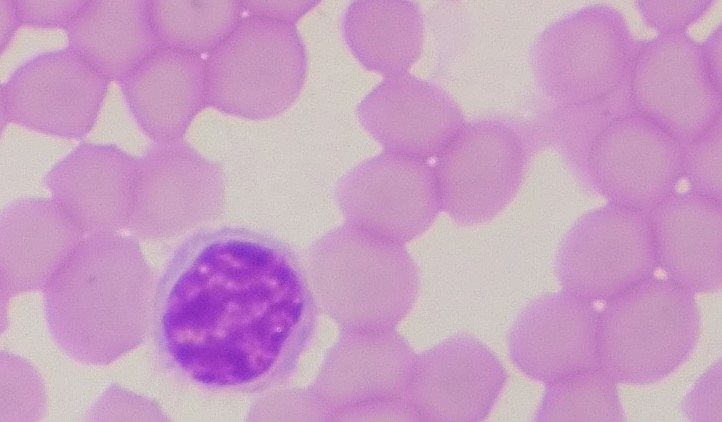
White blood cell type: Lymphocyte